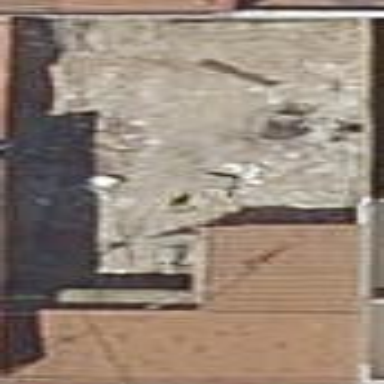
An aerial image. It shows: View of apartment building.